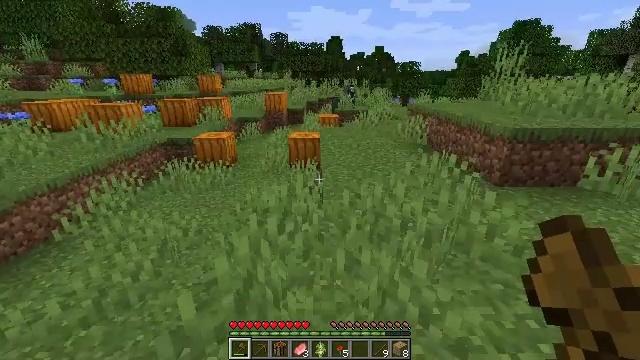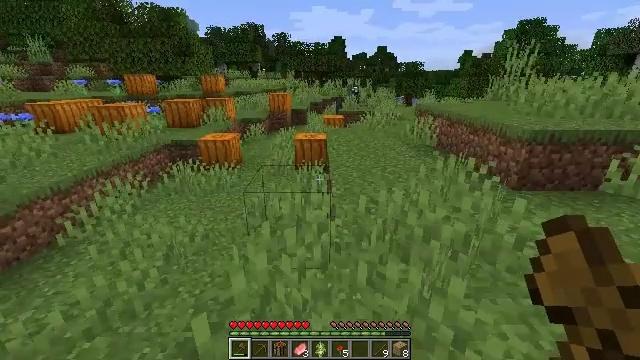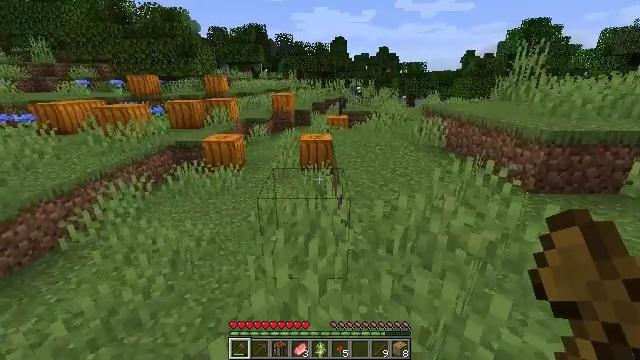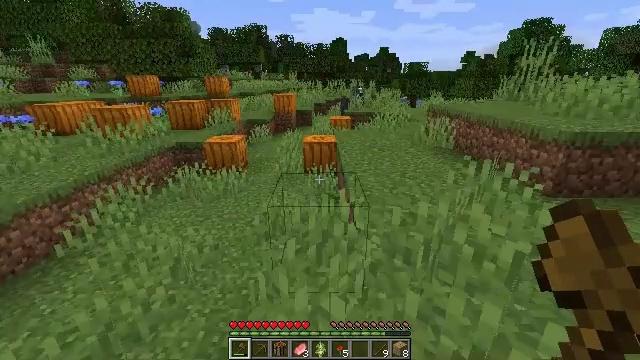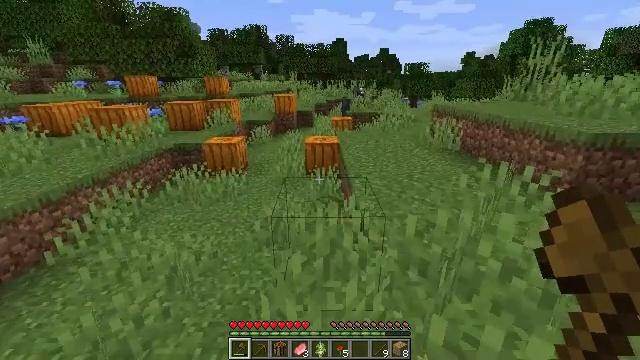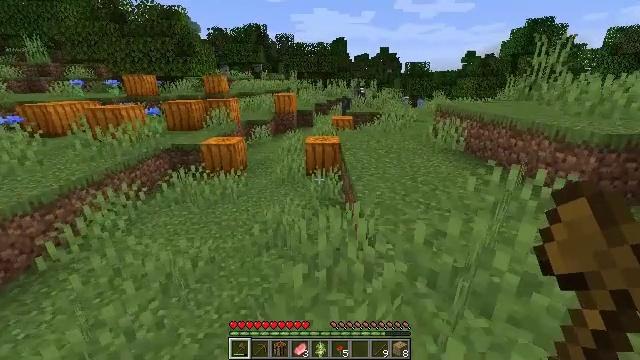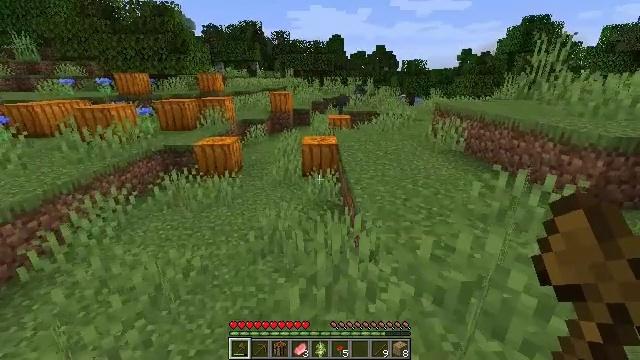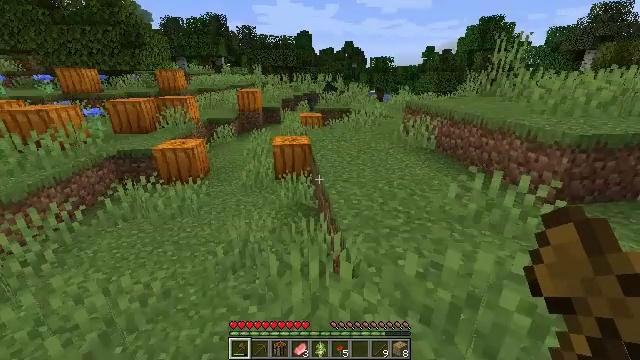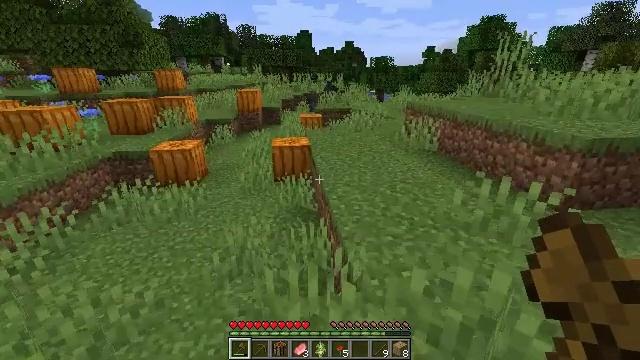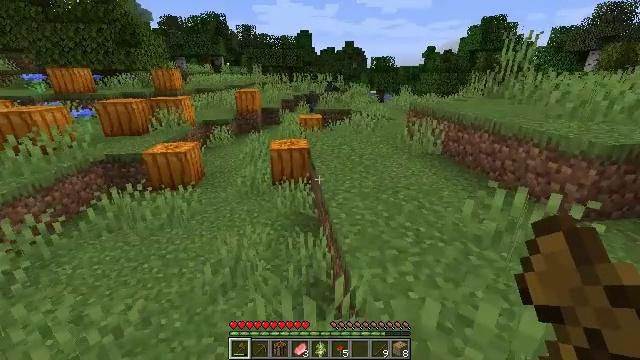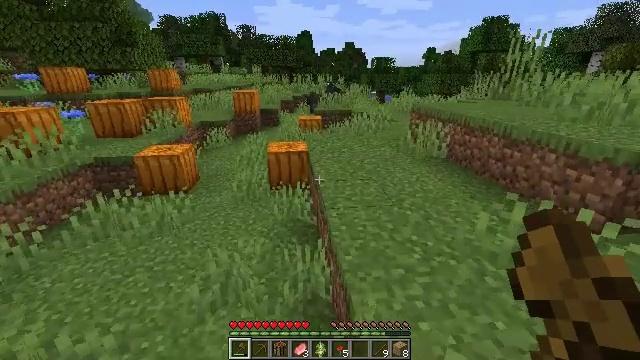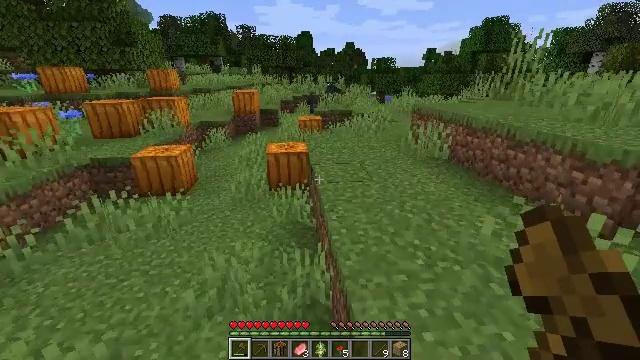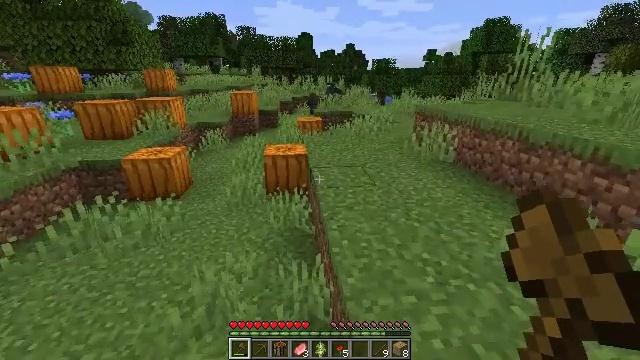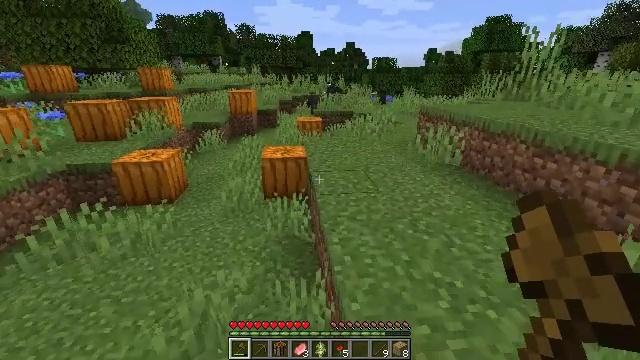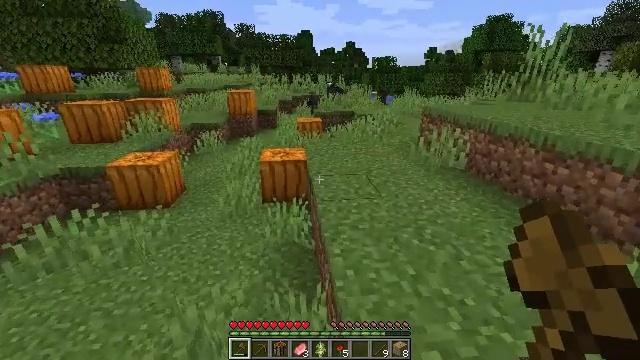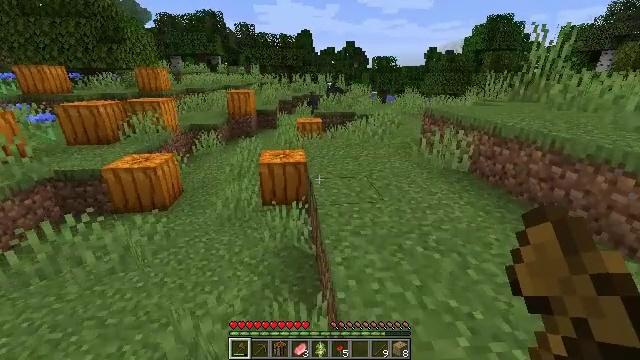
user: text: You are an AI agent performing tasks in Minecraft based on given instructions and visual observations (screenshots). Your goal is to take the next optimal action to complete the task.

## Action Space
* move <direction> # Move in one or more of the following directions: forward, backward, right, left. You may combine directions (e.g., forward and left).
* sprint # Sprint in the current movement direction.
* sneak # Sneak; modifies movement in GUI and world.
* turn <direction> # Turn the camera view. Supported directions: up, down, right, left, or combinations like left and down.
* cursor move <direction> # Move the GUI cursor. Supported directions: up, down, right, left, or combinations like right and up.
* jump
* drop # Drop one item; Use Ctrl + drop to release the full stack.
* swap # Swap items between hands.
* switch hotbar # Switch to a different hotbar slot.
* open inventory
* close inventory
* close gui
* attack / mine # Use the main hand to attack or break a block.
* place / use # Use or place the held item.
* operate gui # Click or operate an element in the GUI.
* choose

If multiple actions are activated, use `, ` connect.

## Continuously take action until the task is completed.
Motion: motion action
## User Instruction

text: Attack the pumpkin to gather it.
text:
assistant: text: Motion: move forward and move left
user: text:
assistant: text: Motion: move forward and move left
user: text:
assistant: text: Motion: move forward
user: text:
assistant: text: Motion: move forward
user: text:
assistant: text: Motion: move forward
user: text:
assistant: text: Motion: move forward
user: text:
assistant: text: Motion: move forward, turn right
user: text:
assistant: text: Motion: move forward
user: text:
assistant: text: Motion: move forward
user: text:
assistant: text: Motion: move forward
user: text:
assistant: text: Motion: move forward
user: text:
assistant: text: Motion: move forward
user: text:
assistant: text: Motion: move forward
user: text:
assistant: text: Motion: move forward
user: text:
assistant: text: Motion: move forward
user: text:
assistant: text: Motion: move forward
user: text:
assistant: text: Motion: move forward
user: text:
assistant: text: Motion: move forward
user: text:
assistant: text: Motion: move forward
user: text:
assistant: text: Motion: move forward
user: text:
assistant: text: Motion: move forward
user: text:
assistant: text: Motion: move forward
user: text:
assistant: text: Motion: move forward
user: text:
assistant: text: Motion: move forward
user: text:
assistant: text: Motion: move forward
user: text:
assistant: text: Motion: move forward
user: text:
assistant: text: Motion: move forward
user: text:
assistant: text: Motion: move forward
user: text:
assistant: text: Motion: move forward
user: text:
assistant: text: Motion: move forward, turn left